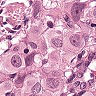
Metastatic tissue present: yes